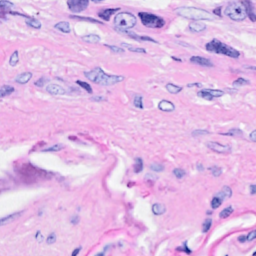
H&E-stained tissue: Breast